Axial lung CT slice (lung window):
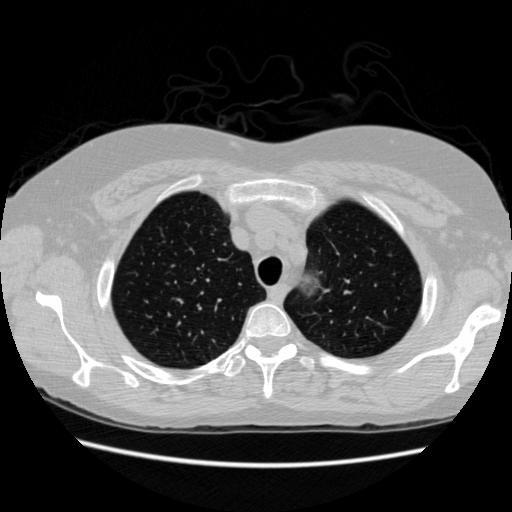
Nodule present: no